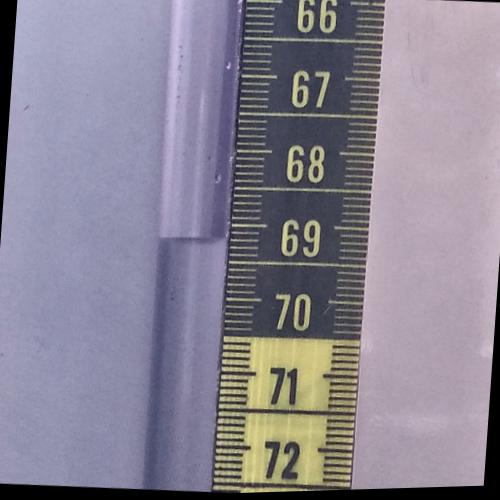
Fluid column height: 69.2 cm